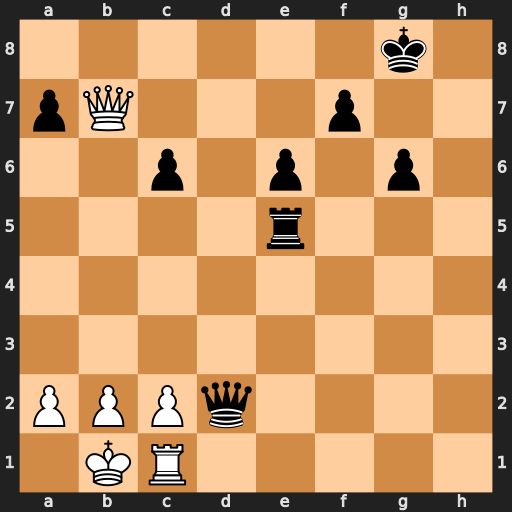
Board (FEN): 6k1/pQ3p2/2p1p1p1/4r3/8/8/PPPq4/1KR5
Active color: w
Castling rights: -
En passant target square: -
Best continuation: Qb8+ Kg7 Qxe5+